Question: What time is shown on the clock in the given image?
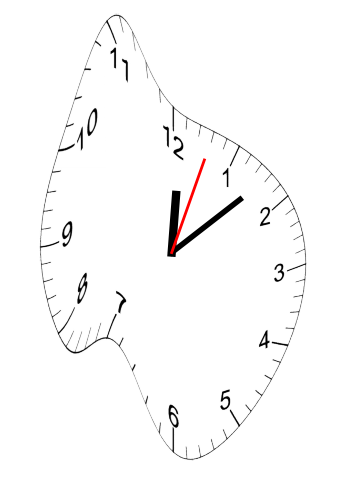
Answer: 12:08:03